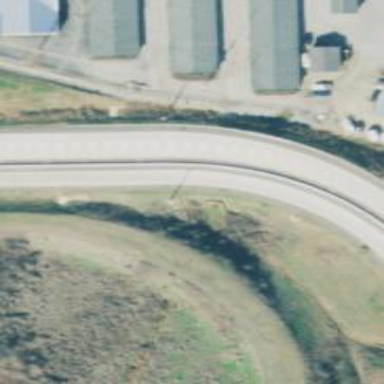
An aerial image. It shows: Trunk link highway.